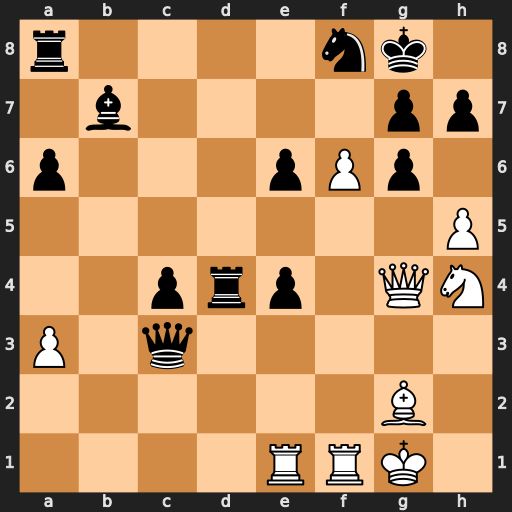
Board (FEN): r4nk1/1b4pp/p3pPp1/7P/2prp1QN/P1q5/6B1/4RRK1
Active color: w
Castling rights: -
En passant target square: -
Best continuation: f7+ Kh8 Nxg6+ Nxg6 hxg6